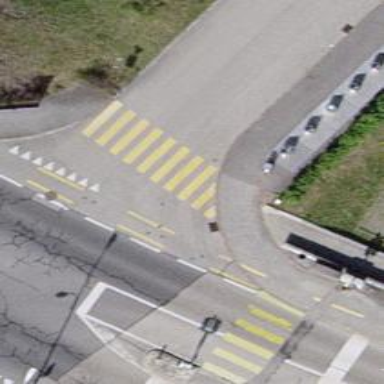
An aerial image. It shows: Uncontrolled zebra crossing on the road.